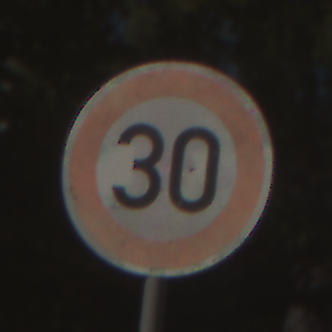
Verkehrszeichen: Geschwindigkeit30
Umgebung: Outdoor, Nature
Tageszeit: MorningAfternoon
Wetter: Clear
Licht: Natural
Jahreszeit: Summer
Kontrast: HighContrast